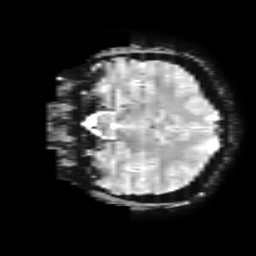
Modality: T2starw
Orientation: coronal
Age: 35
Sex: female
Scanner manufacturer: ge
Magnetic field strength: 3 T
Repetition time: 0.65 s
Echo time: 0.02 s